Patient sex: F
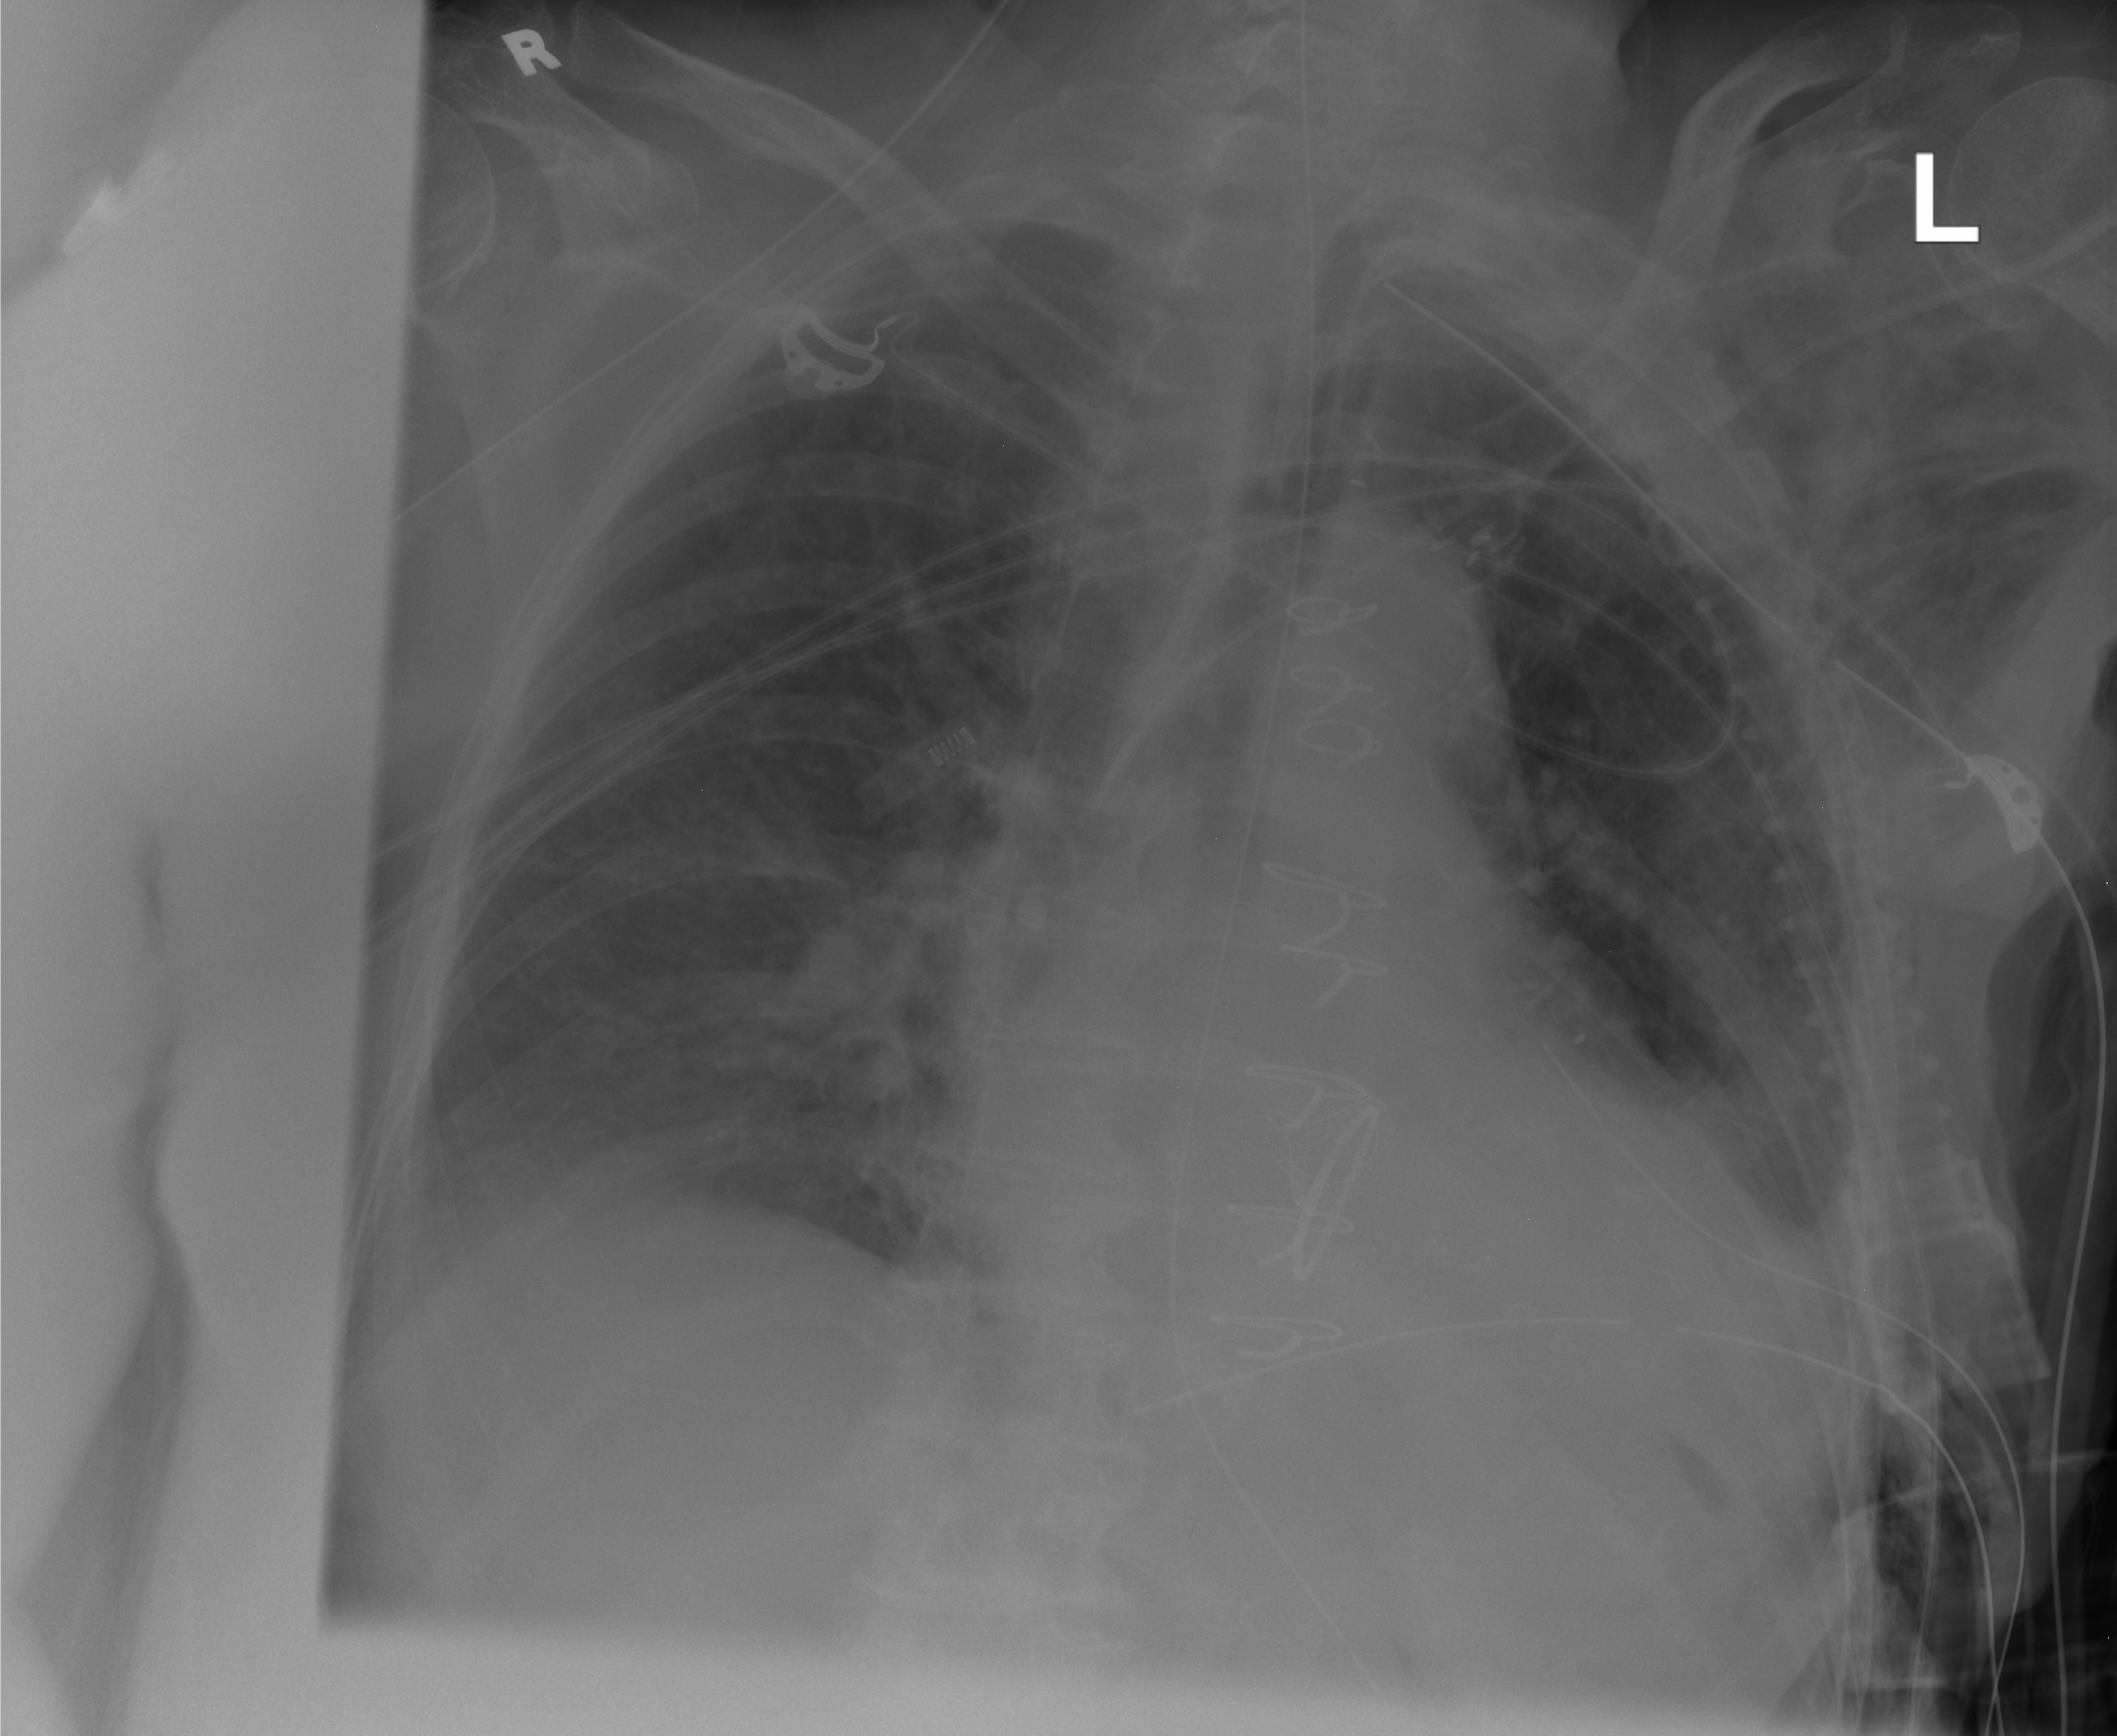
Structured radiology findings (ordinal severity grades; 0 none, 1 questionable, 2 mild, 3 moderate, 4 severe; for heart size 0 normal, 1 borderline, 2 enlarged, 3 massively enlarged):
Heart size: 1
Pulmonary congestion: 0
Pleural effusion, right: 1
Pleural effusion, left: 2
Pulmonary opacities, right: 0
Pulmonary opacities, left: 0
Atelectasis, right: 2
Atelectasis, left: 2